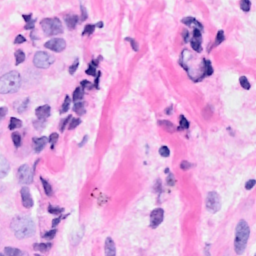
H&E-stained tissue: Breast